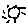
Label: sun